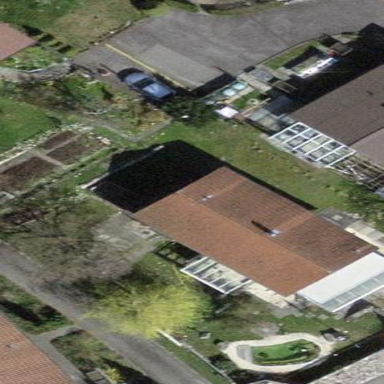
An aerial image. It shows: Building with tile roof.